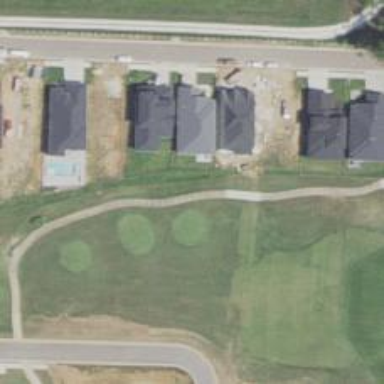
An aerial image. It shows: Pathway for golfing.